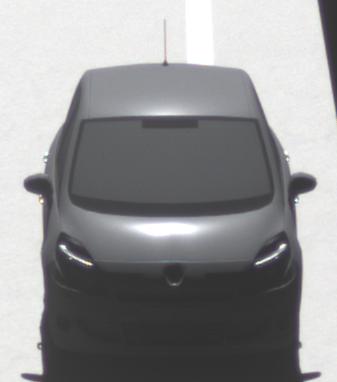
Make: Renault
Model: Scénic 1.6 16V 110
Detailed model: Scénic (III)
Model produced from: 2009/06
Model produced until: 2010/08
Doors: 5
Color: gray
Road condition: dry road
Daytime: midday
Contrast: high contrast